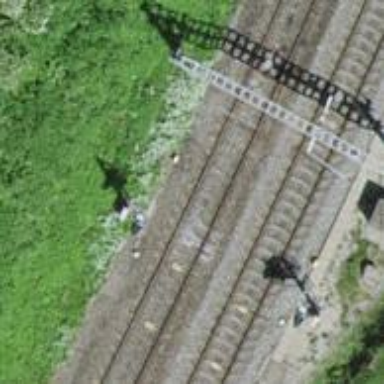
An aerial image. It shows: Railway signal.